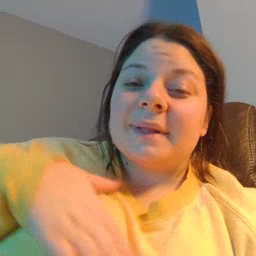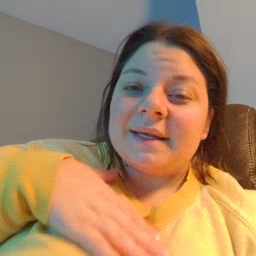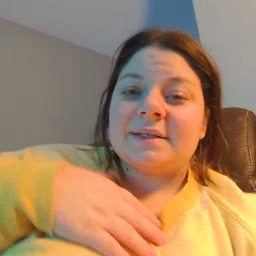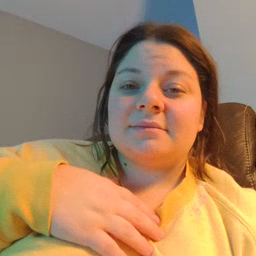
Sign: please